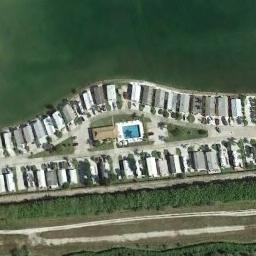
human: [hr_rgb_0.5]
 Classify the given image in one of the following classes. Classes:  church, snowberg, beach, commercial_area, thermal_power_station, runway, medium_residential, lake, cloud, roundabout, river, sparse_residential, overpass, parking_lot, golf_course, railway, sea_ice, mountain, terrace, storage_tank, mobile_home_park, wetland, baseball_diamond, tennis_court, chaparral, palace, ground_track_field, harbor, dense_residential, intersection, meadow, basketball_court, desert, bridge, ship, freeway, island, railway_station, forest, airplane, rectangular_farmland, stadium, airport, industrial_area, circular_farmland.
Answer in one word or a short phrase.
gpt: mobile_home_park